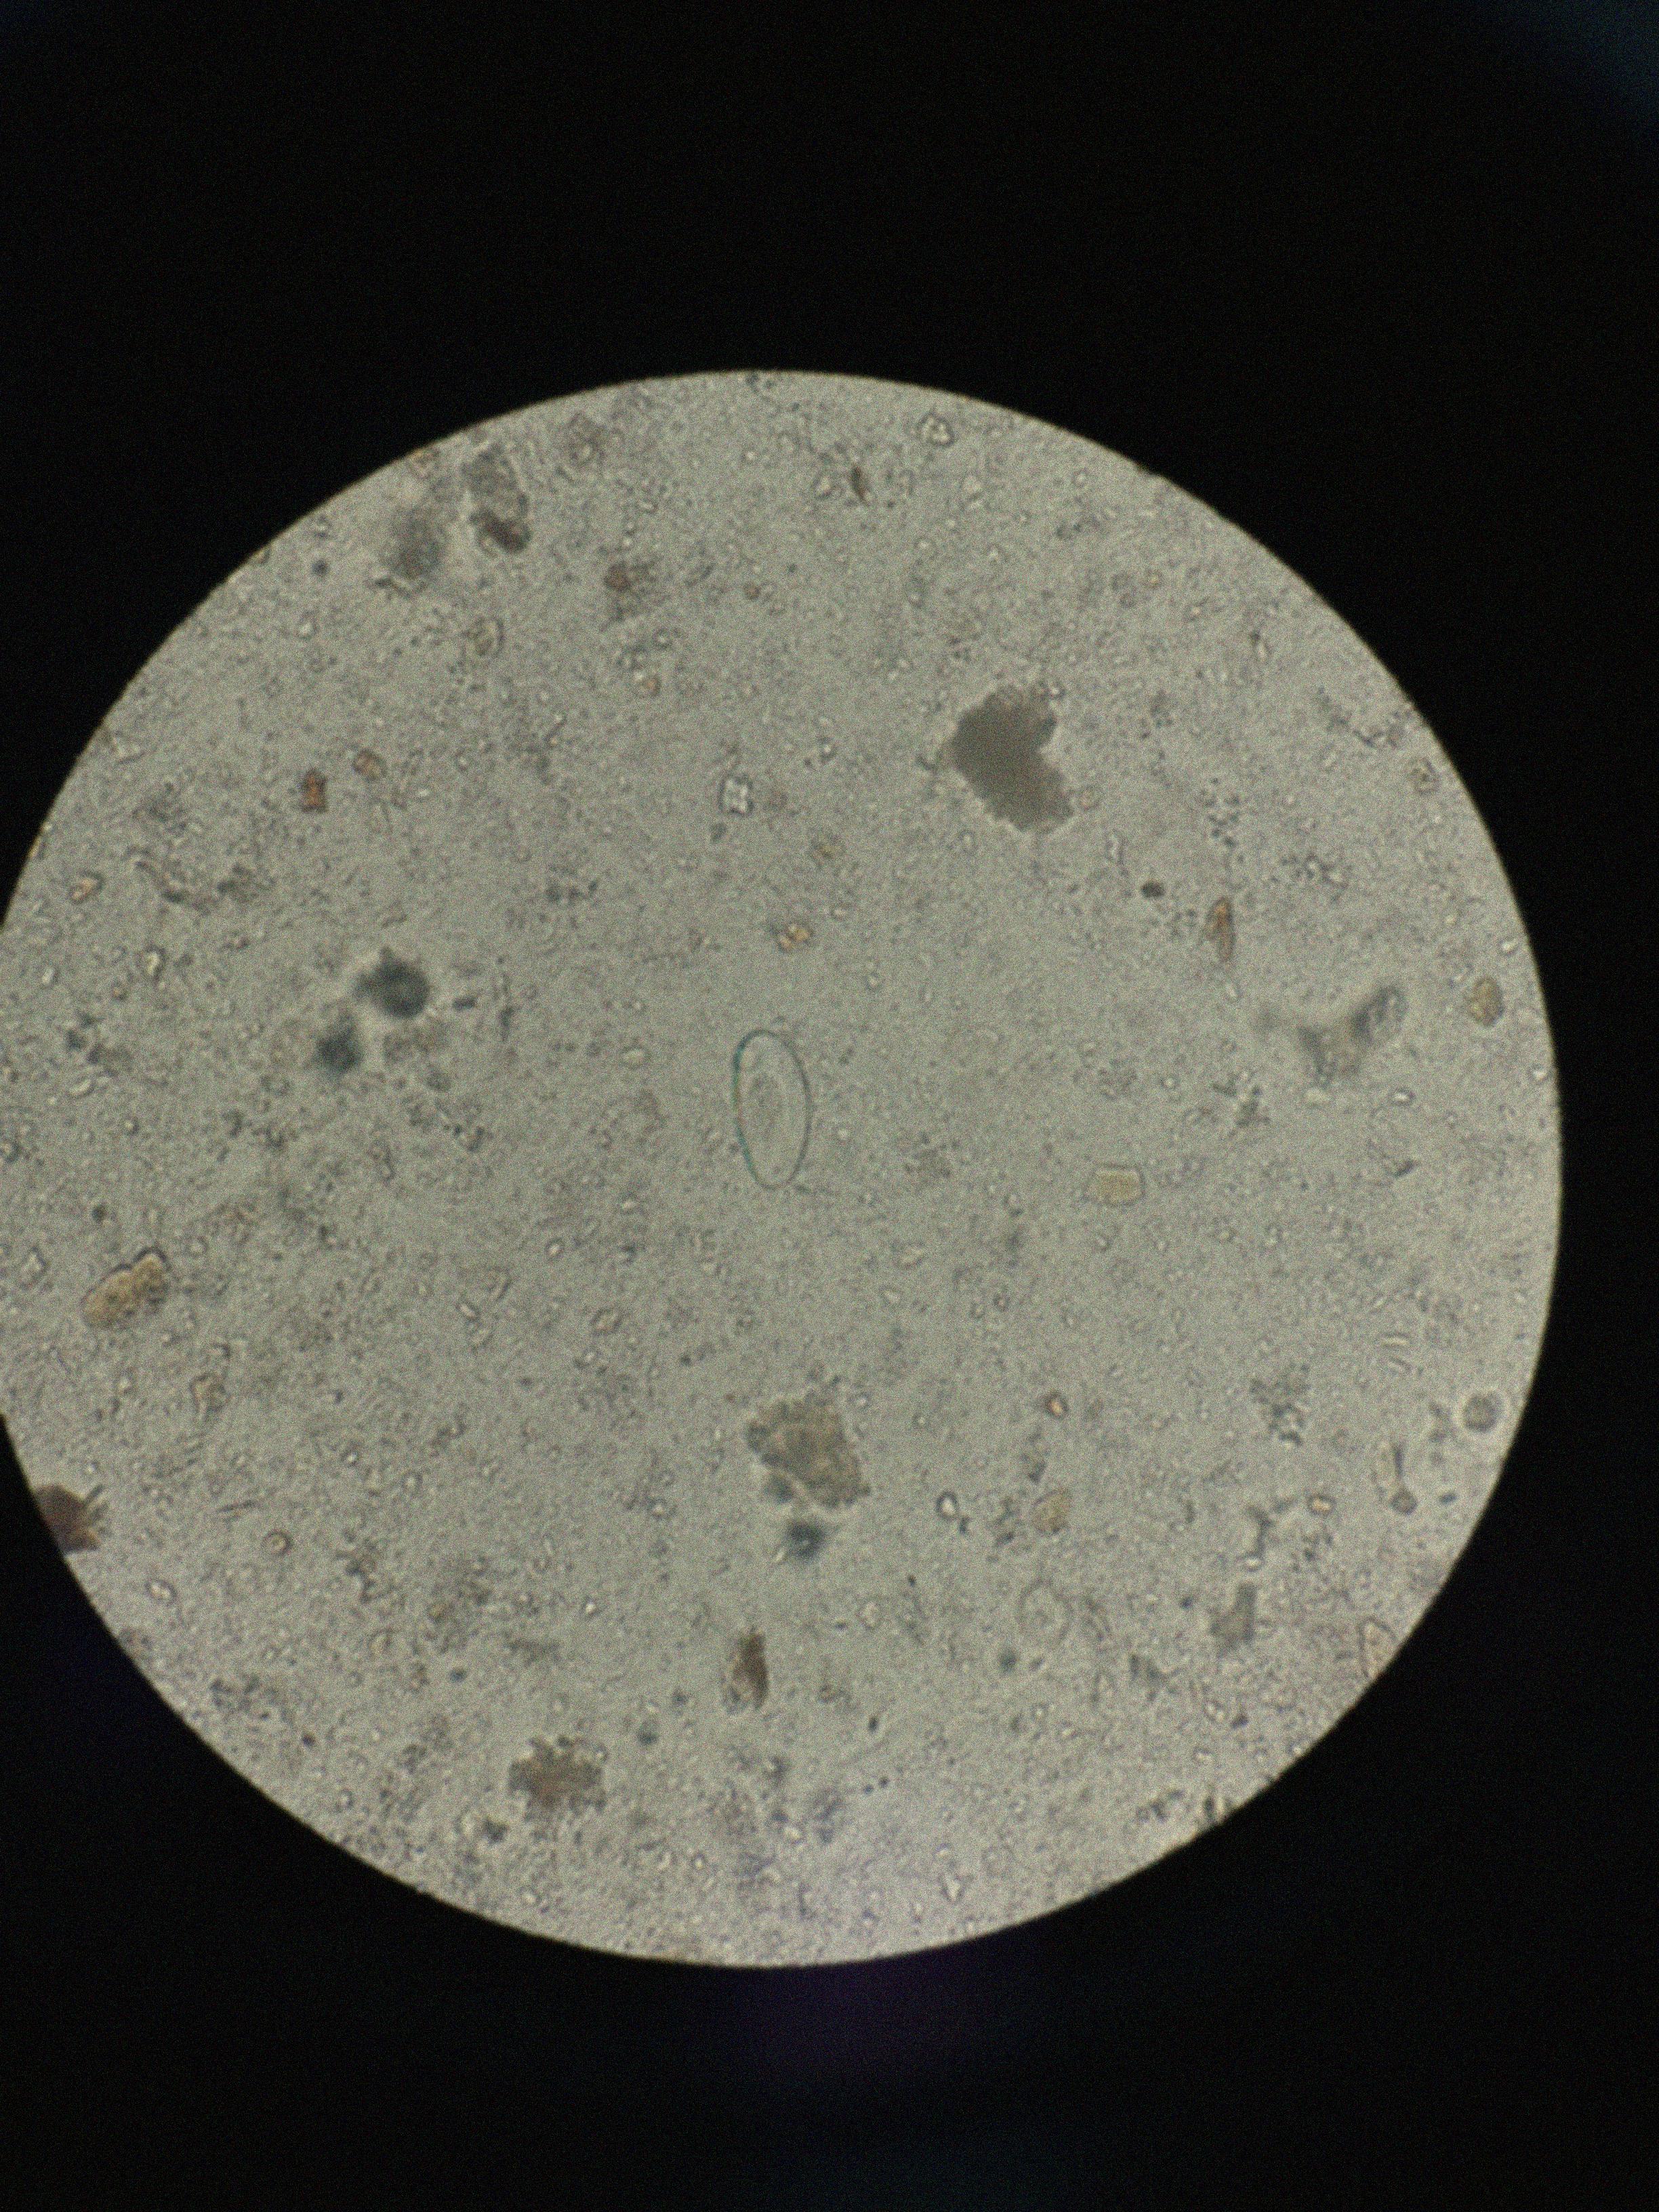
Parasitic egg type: Enterobius vermicularis